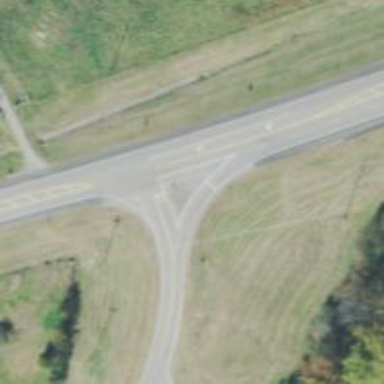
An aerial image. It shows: Primary link highway with asphalt surface.